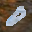
Label: 0